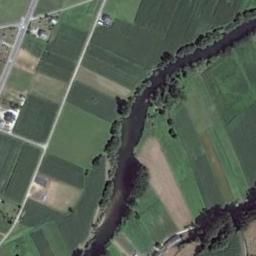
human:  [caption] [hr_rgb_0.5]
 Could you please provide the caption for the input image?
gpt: The river goes through green croplands and trees .

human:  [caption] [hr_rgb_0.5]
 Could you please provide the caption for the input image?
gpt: Many trees are around the river .

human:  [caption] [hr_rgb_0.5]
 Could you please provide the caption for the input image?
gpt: The deep blue river goes through the farming areas and the river is flanked by lots of trees .

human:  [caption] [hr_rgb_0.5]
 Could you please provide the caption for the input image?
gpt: A curvy blue river with woods and green and tan mixed fields on both sides of the bank .

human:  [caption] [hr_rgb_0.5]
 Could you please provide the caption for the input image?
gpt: There are many green farmlands near the river .